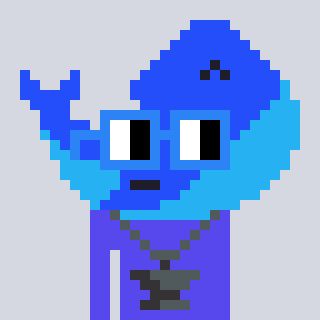
a pixel art character with square blue glasses, a whale-shaped head and a computerblue-colored body on a cool background